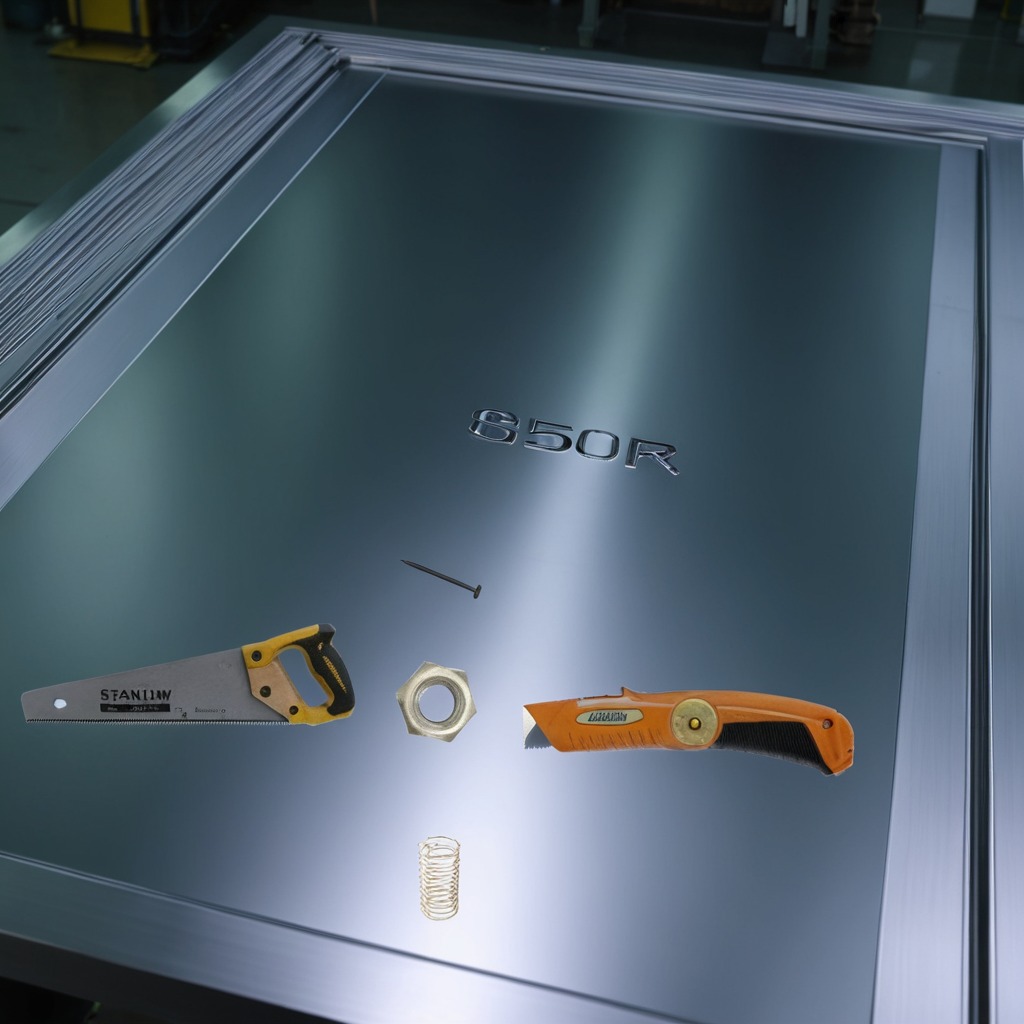
A utility knife, an iron nail, a coiled metal spring, a handheld metal saw, and a metal nut are lying on the metal table in a machine shop under fluorescent lights.